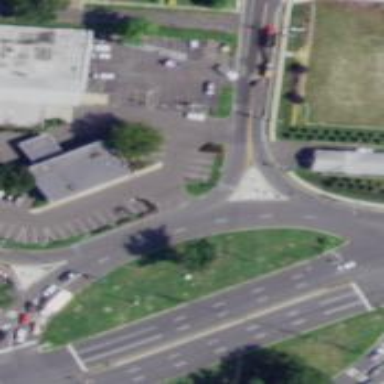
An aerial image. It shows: Roundabout at primary highway.